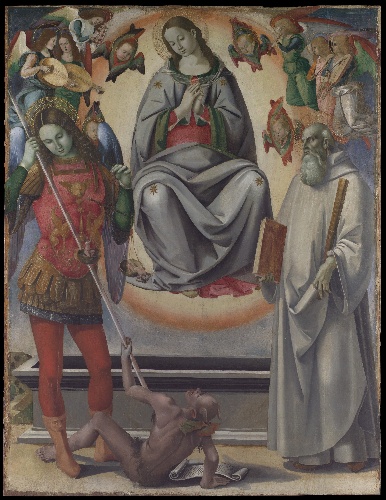
Title: The Assumption of the Virgin with Saints Michael and Benedict
Artist: Luca Signorelli
Artist bio: Italian, Cortona, active by 1470–died 1523 Cortona
Date: ca. 1493–96
Object type: Painting, altarpiece
Classification: Paintings
Medium: Oil and gold on wood
Dimensions: 67 1/4 x 51 3/4 in. (170.8 x 131.4 cm)
Department: European Paintings
Credit line: Purchase, Joseph Pulitzer Bequest, 1929
Accession year: 1929
Repository: Metropolitan Museum of Art, New York, NY
Tags: Saint Michael|Assumption of the Virgin|Saints|Angels|Virgin Mary|Devil